Question: I used below chartboost swift code in Xcode 6.3 and getting error for didFailToLoadInterstitial line. I don't had this problem in Xcode 6.2. How to fix this in Xcode 6.3 ?
'''
func applicationDidBecomeActive(application: UIApplication)
{
let kChartboostAppID = "5472ef8f04b01601a1a5814c";
let kChartboostAppSignature = "5b6222426e68cda48669a1d4d8246d4c3d20db9c";
Chartboost.startWithAppId(kChartboostAppID, appSignature: kChartboostAppSignature, delegate: self);
Chartboost.cacheMoreApps(CBLocationHomeScreen)
}
class func showChartboostAds()
{
Chartboost.showInterstitial(CBLocationHomeScreen);
}
func didFailToLoadInterstitial(location :CBLocation, withError error: CBLoadError)
{
}
'''

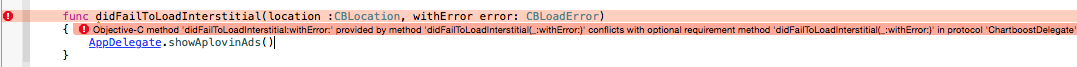
Answer: This builds for me on Chartbeat SDK 5.2.0:
'''
func didFailToLoadInterstitial(location: String!, withError error: CBLoadError) {
}
'''